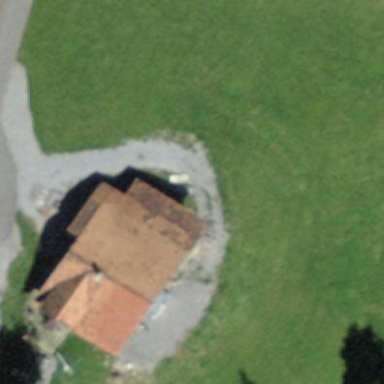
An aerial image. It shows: Farm building.